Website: macys
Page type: cross-sells
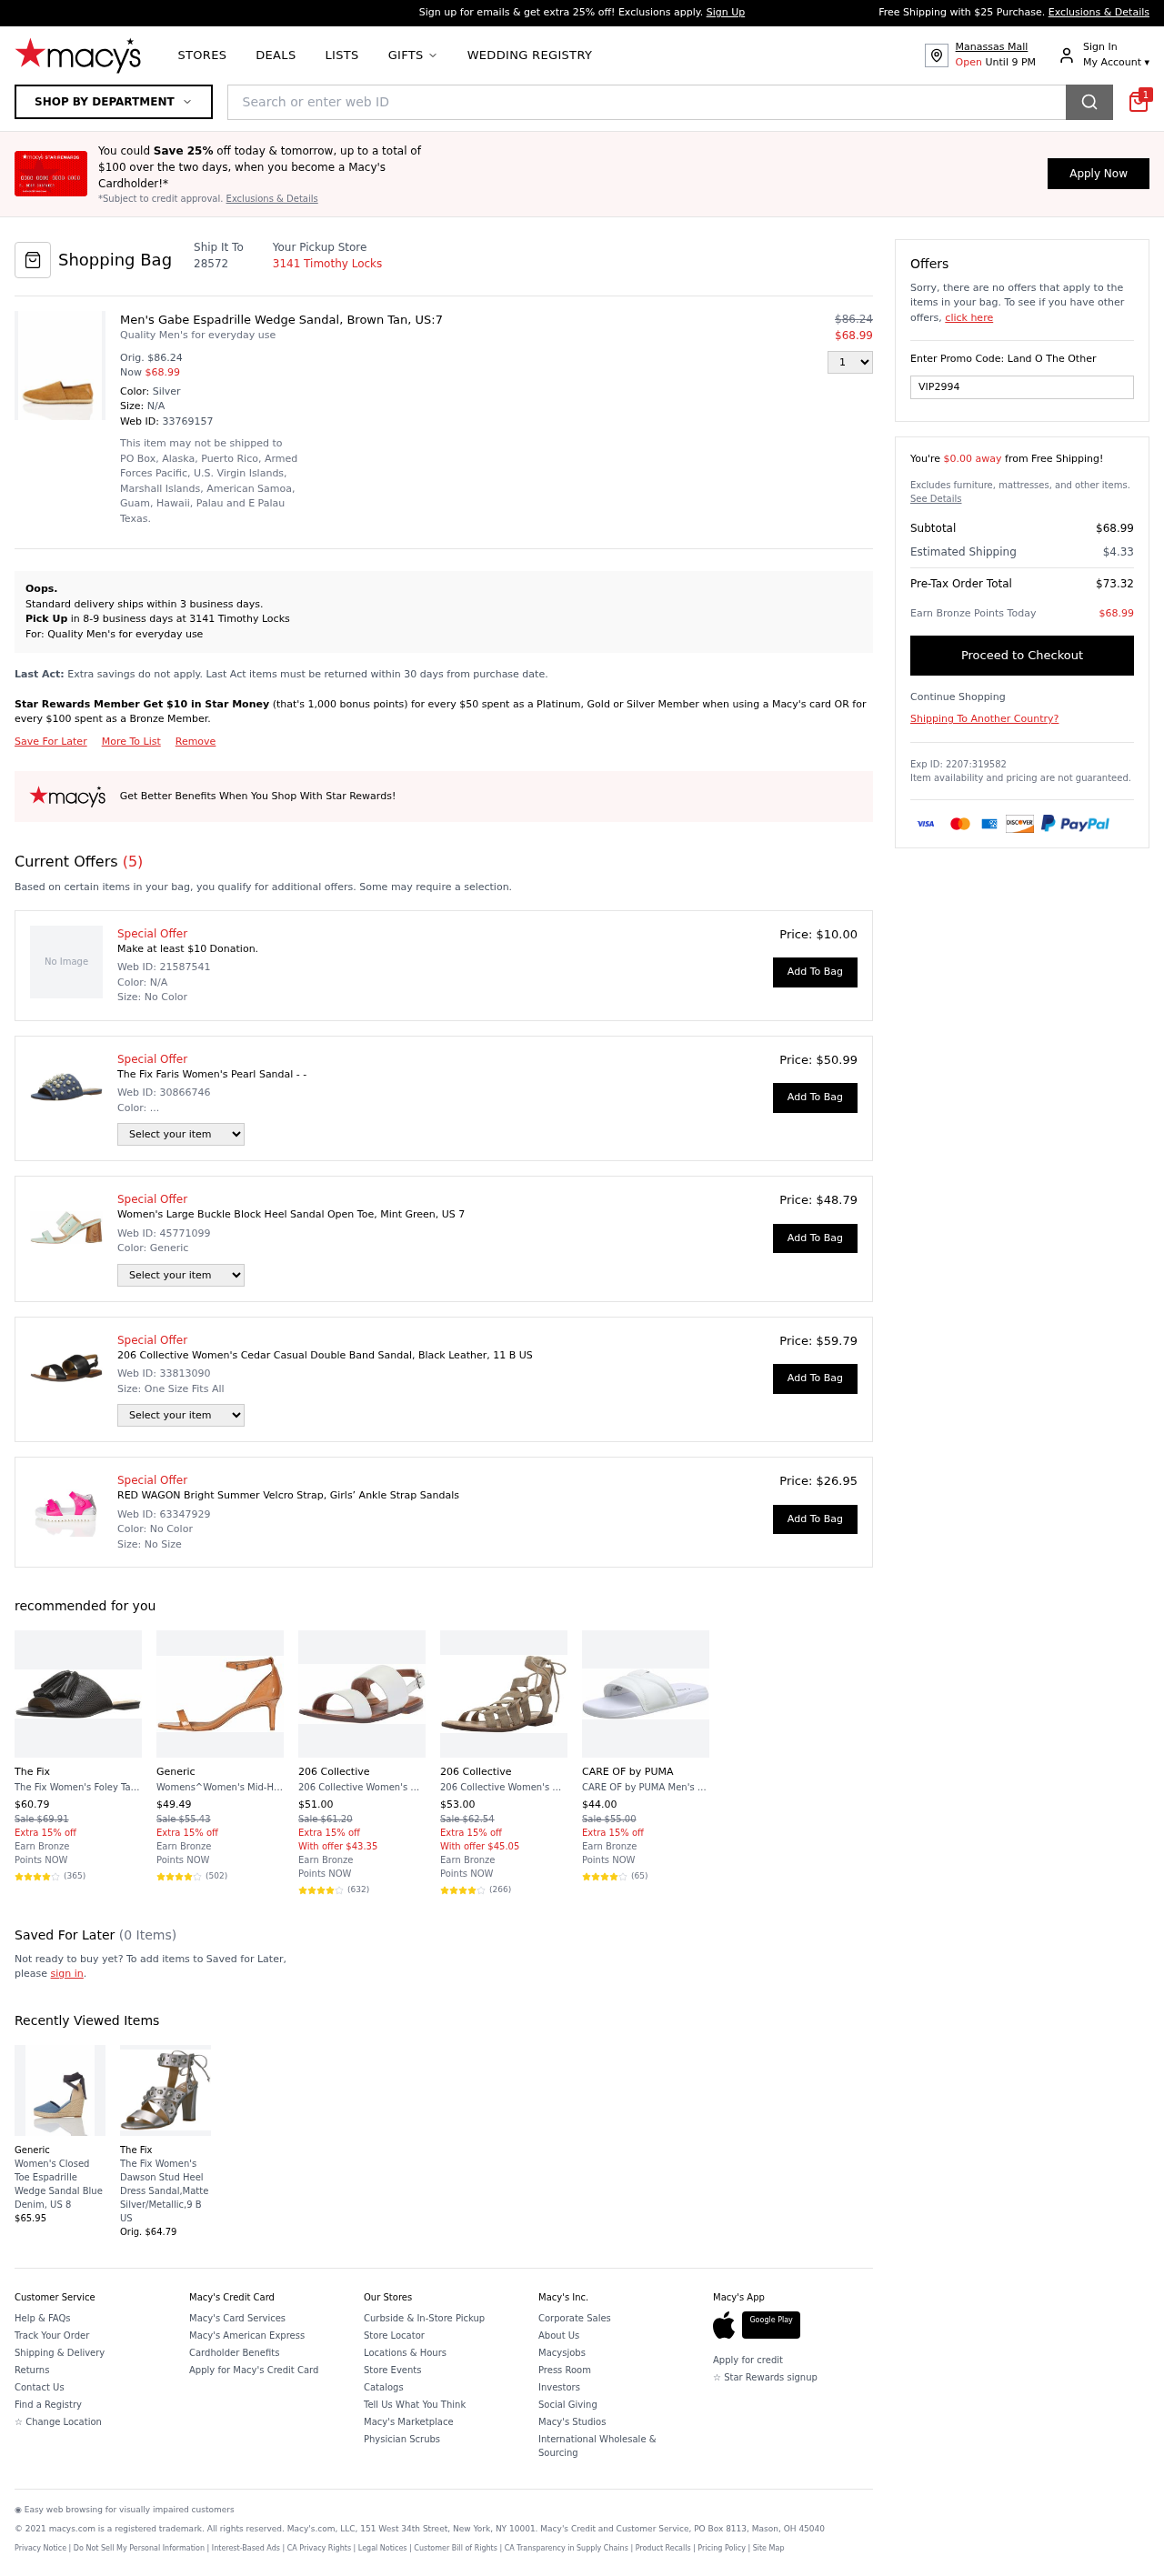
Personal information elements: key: PII_LOCATION1_STREET
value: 3141 Timothy Locks
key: PII_POSTCODE
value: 28572
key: PII_PROMO_CODE
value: VIP2994
Product elements: key: PRODUCT10_BRAND
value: CARE OF by PUMA
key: PRODUCT10_NAME
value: CARE OF by PUMA Men's Slide Sandal
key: PRODUCT10_NUM_RATINGS
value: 65
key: PRODUCT10_PRICE
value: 44
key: PRODUCT10_RATING
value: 4.7
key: PRODUCT11_BRAND
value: Generic
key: PRODUCT11_NAME
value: Women's Closed Toe Espadrille Wedge Sandal Blue Denim, US 8
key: PRODUCT11_PRICE
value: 65.95
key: PRODUCT12_BRAND
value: The Fix
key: PRODUCT12_NAME
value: The Fix Women's Dawson Stud Heel Dress Sandal,Matte Silver/Metallic,9 B US
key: PRODUCT12_PRICE
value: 64.79
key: PRODUCT1_DESC
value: Quality Men's for everyday use
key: PRODUCT1_NAME
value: Men's Gabe Espadrille Wedge Sandal, Brown Tan, US:7
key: PRODUCT1_PRICE
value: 68.99
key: PRODUCT1_QUANTITY
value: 1
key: PRODUCT2_NAME
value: The Fix Faris Women's Pearl Sandal -  -
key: PRODUCT2_PRICE
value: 50.99
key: PRODUCT3_NAME
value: Women's Large Buckle Block Heel Sandal Open Toe, Mint Green, US 7
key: PRODUCT3_PRICE
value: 48.79
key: PRODUCT4_NAME
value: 206 Collective Women's Cedar Casual Double Band Sandal, Black Leather, 11 B US
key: PRODUCT4_PRICE
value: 59.79
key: PRODUCT5_NAME
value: RED WAGON Bright Summer Velcro Strap, Girls’ Ankle Strap Sandals
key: PRODUCT5_PRICE
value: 26.95
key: PRODUCT6_BRAND
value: The Fix
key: PRODUCT6_NAME
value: The Fix Women's Foley Tassel Slide Sandal, Black, 6.5 B US
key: PRODUCT6_NUM_RATINGS
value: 365
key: PRODUCT6_PRICE
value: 60.79
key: PRODUCT6_RATING
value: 4.6
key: PRODUCT7_BRAND
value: Generic
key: PRODUCT7_NAME
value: Womens^Women's Mid-Heel Strappy Sandal Courts, Braun Praline Nude, US 10
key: PRODUCT7_NUM_RATINGS
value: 502
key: PRODUCT7_PRICE
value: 49.49
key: PRODUCT7_RATING
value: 4
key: PRODUCT8_BRAND
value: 206 Collective
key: PRODUCT8_NAME
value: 206 Collective Women's Cedar Casual Double Band Sandal, White Leather, 9 B US
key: PRODUCT8_NUM_RATINGS
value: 632
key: PRODUCT8_PRICE
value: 51
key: PRODUCT8_RATING
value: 4.3
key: PRODUCT9_BRAND
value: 206 Collective
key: PRODUCT9_NAME
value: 206 Collective Women's Myrtle Gladiator Fashion Sandal Flat, taupe suede, 9 B US
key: PRODUCT9_NUM_RATINGS
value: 266
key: PRODUCT9_PRICE
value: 53
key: PRODUCT9_RATING
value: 4
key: PRODUCT1_ORIGINAL_PRICE
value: $86.24
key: PRODUCT6_ORIGINAL_PRICE
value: Sale $69.91
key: PRODUCT7_ORIGINAL_PRICE
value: Sale $55.43
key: PRODUCT8_ORIGINAL_PRICE
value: Sale $61.20
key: PRODUCT9_ORIGINAL_PRICE
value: Sale $62.54
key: PRODUCT10_ORIGINAL_PRICE
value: Sale $55.00
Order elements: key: ORDER_ID
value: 33769157
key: ORDER_NUM_OFFERS
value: (5)
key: ORDER_FREE_SHIPPING_THRESHOLD
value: $0.00 away
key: ORDER_SUBTOTAL
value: $68.99
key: ORDER_SHIPPING_COST
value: $4.33
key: ORDER_TOTAL
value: $73.32
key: ORDER_POINTS_EARNED
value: $68.99
Search elements: key: HEADER_SEARCH
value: Search or enter web ID
Other elements: key: SAVED_NUM_ITEMS
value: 0